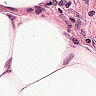
Metastatic tissue present: no